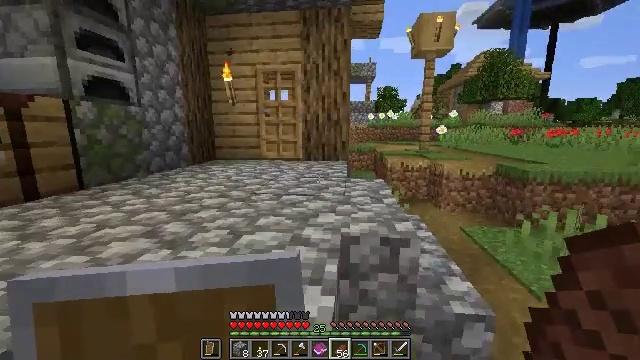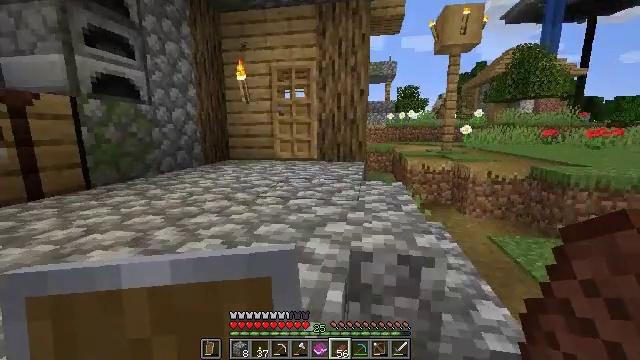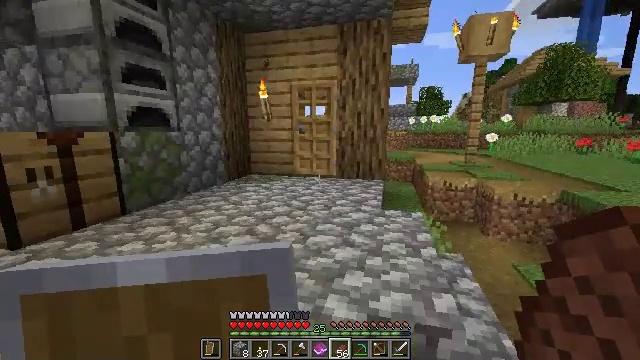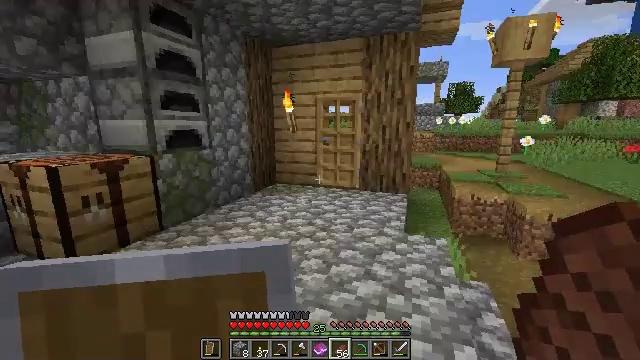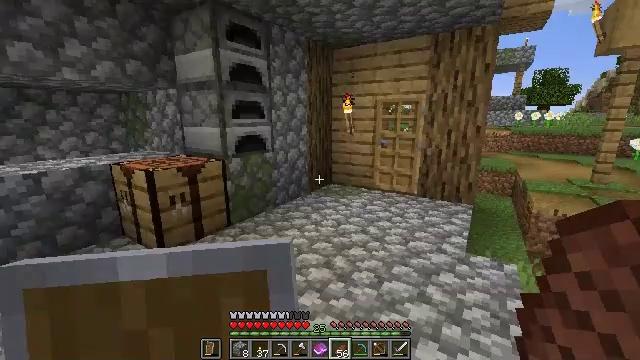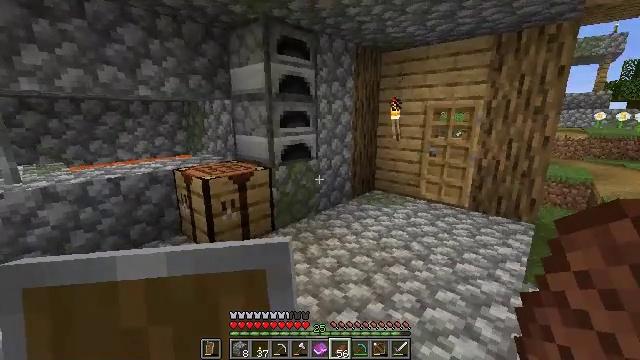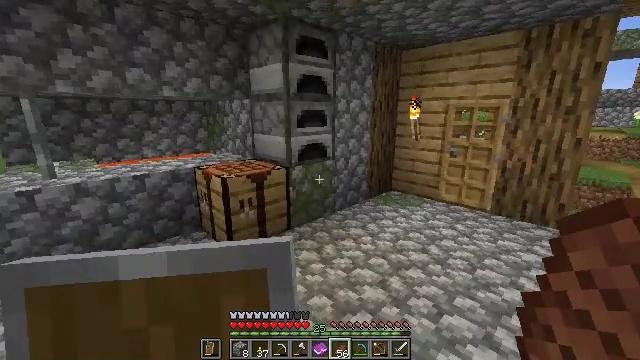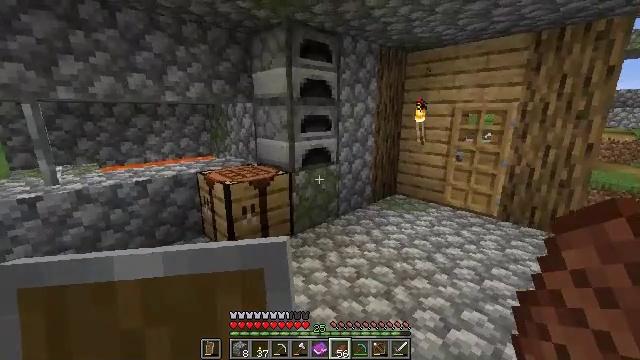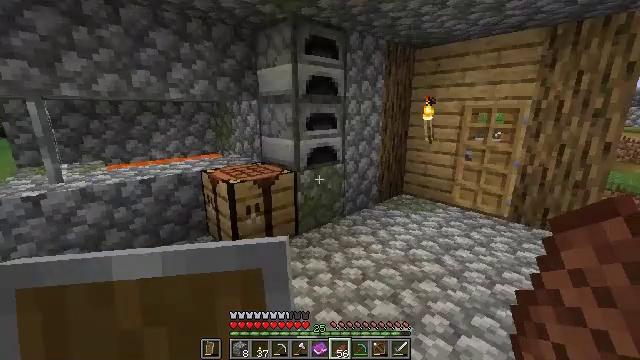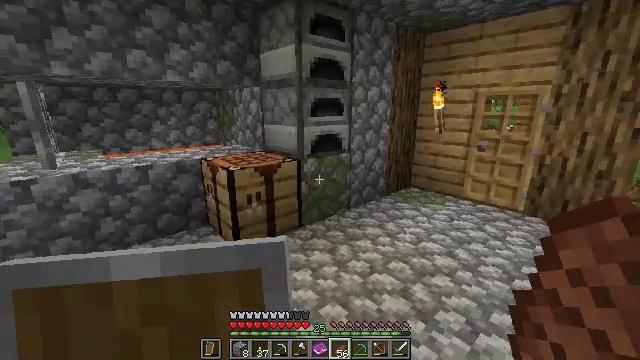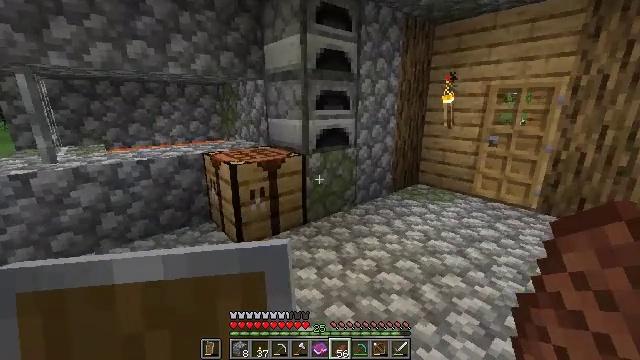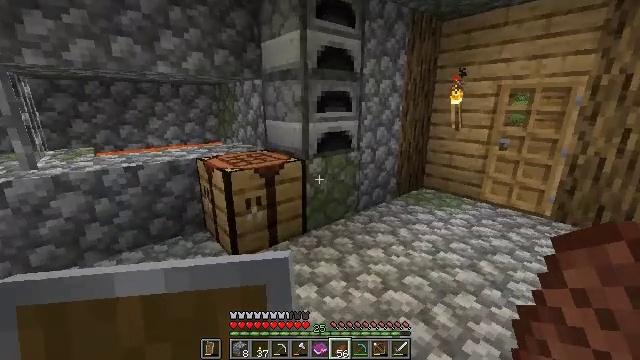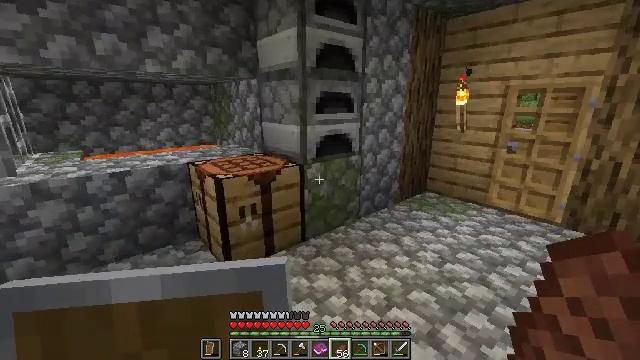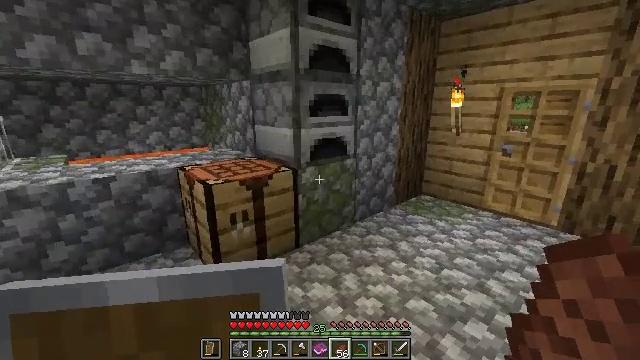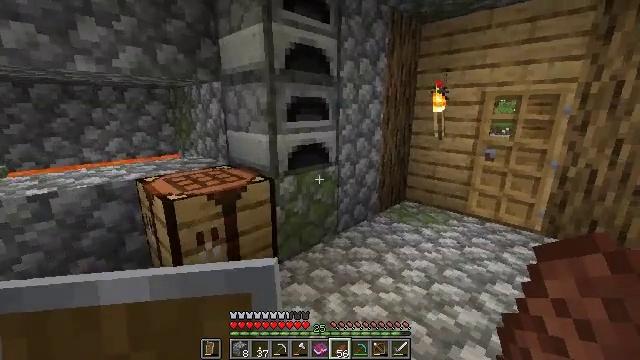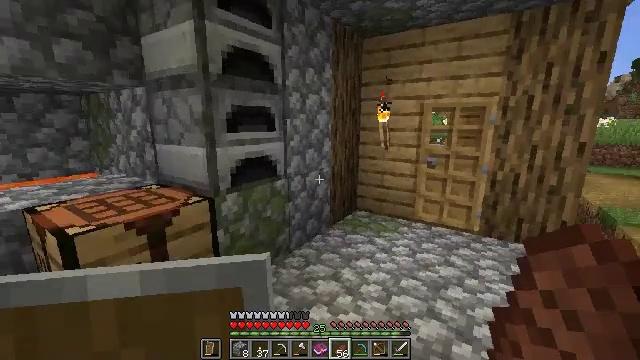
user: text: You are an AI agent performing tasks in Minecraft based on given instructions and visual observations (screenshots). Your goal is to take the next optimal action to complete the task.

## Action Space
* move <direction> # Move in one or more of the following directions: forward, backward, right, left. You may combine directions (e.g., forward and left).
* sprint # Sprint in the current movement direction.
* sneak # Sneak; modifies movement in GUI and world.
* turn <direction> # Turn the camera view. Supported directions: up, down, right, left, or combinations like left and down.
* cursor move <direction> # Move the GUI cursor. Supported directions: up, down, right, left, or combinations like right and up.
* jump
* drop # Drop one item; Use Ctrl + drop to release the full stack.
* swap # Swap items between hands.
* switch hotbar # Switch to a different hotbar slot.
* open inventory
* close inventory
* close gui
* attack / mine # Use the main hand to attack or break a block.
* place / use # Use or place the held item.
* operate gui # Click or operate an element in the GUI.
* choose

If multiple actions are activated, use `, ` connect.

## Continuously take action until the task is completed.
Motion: motion action
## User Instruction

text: Create a bow with string and sticks.
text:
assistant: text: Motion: move forward, turn left
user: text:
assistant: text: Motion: move forward, turn left, jump
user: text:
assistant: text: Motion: move forward, turn left and down, jump
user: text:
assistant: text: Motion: move forward, turn left and down, jump
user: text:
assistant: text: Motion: move forward, turn left, jump
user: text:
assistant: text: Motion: move forward, turn left
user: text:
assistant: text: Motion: move forward
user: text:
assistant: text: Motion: move forward, turn left
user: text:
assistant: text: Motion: move forward, turn left
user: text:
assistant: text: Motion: move forward, turn left
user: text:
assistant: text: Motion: move forward
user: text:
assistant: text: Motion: move forward
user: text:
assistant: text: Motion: move forward, turn right
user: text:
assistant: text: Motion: move forward, turn right
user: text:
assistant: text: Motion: move forward, turn right and up
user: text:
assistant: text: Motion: move forward, turn right
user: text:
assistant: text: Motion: move forward, turn right
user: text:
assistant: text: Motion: move forward, turn right
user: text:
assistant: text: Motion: move forward, turn right
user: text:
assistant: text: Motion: move forward
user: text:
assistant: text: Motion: move forward
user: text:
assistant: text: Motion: move forward
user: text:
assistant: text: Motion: move forward
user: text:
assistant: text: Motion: move forward, turn left
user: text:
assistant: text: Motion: move forward
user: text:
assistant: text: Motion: move forward
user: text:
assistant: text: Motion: move forward
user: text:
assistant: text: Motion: move forward, turn right
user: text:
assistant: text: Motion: move forward, turn right
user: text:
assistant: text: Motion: move forward, turn right